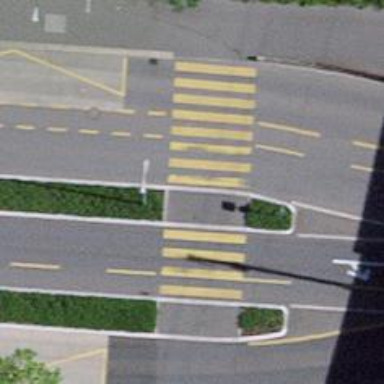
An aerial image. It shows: Traffic calming island.